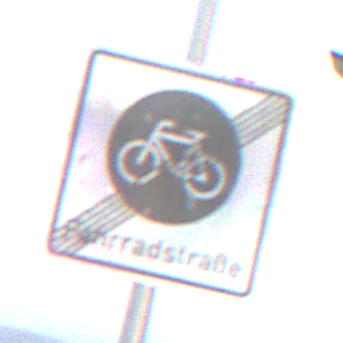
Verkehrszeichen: EndeFahrradstrasse
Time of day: SunriseSunset
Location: Outdoor (Nature)
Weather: Clear
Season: NotSpecified
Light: Natural